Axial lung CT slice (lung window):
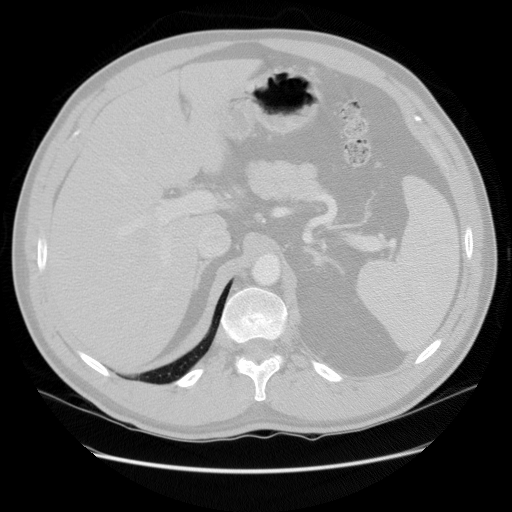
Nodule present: no